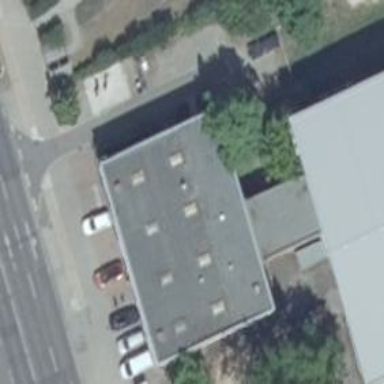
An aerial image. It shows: Car repair shop.